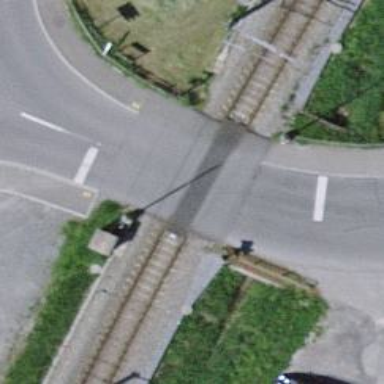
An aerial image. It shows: Level crossing on the railway with lights and full barrier.